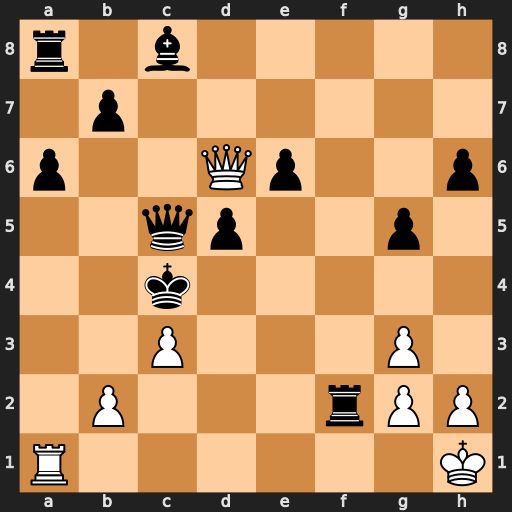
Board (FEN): r1b5/1p6/p2Qp2p/2qp2p1/2k5/2P3P1/1P3rPP/R6K
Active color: w
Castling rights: -
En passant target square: -
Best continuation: b3+ Kxb3 Qxc5